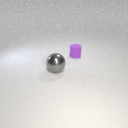
small purple rubber cylinder to the right of large gray metal sphere